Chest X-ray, PA view. Patient: 70 years old, sex M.
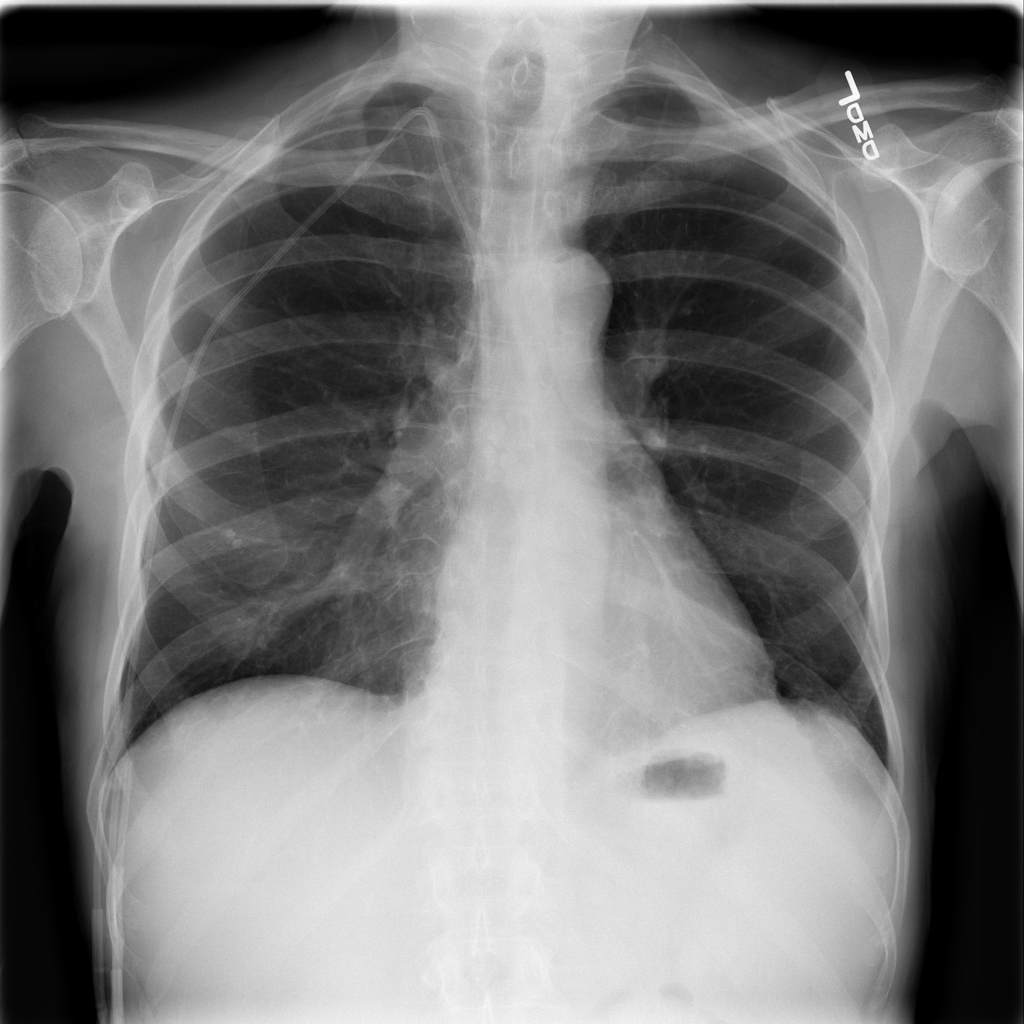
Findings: Nodule